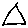
Label: triangle